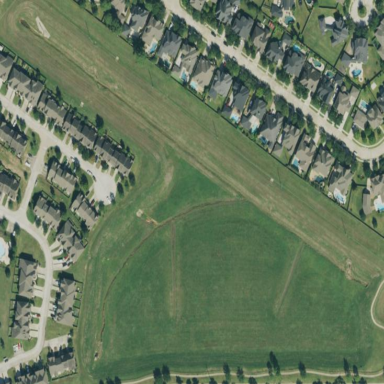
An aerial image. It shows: Detention basin used for managing water runoff.